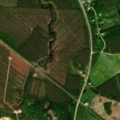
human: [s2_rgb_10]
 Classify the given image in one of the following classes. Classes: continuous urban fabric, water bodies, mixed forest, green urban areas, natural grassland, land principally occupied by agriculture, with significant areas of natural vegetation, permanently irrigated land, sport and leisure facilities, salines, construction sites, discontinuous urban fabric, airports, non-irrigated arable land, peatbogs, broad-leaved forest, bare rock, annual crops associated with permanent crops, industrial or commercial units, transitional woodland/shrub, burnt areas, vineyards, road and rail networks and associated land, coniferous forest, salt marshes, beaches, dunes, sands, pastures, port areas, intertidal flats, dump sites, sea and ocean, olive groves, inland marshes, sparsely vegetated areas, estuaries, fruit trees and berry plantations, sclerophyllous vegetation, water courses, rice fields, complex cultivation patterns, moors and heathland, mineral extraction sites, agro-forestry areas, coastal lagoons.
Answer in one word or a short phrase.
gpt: coniferous forest, mixed forest